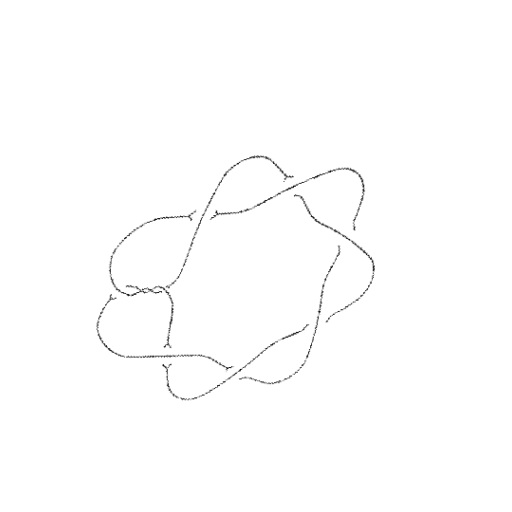
Crossing number: 10